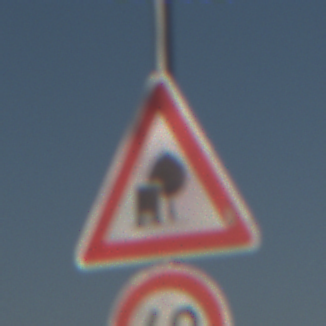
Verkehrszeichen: UnzureichendesLichtraumprofil
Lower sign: Geschwindigkeit60
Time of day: MorningAfternoon
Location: Outdoor (Nature)
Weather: PartlyCloudy
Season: NotSpecified
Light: Natural